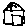
Label: house